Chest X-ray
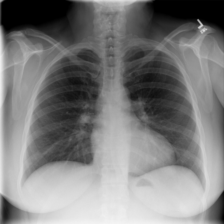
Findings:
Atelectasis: negative
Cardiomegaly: negative
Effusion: negative
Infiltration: negative
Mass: negative
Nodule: negative
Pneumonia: negative
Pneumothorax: positive
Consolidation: negative
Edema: negative
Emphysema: negative
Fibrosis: negative
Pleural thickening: negative
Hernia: negative